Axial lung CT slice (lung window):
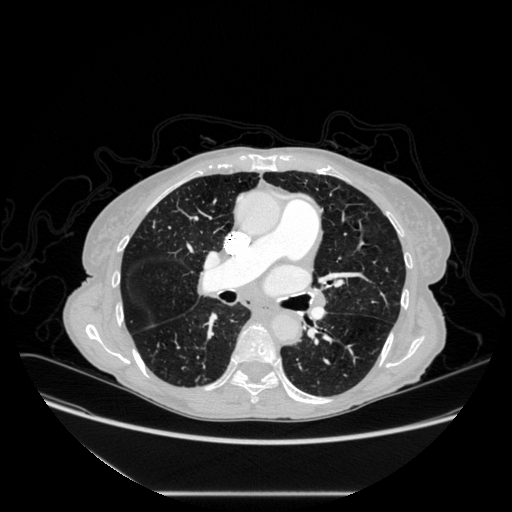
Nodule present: no